Question: So i have a border that is a triangle pointing left, how would i turn this so it points right but staying in the same position ?
CSS
'''
content: '';
position: relative;
display: block;
height: 0;
border: 19px solid #f2f2f2;
/* border-left-color: transparent; */
border-right-color: rgba(200, 120, 120, 0.66);
'''
Current

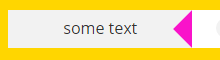
Answer: You can use a pseudo element for this, and position it to the right.
Using this design, you can create a border on the far right of the main 'div' element.
The main thing to notice here is the use of a pseudo element. Once the 'parent' gets positioned relatively, you can align the pseudo element absolutely in order for the positioning to occur.
---
This is a bug. Follow the link web-tiki has given, and you might get a better understanding of the 'triangle'. In my answer, note how I've set border-, and how this 'mirrors' how you've used border right. Notice also that my pseudo element set (again, explained in link).
---
'''
.this {
display: inline-block;
position: relative; /*This must be declared*/
background: #f2f2f2;
height:30px;
width:120px;
line-height:30px;
text-align:center;
}
.this:before{
content:""; /*must be declared on a pseudo element*/
position:absolute; /*allows positioning using left right top and bottom properties*/
border-left:15px solid rgba(200, 120, 120, 0.66); /*This is your color of the arrow*/
border-top:15px solid transparent; /*half the height*/
border-bottom:15px solid transparent; /*half the height*/
right:0; /*we want it on far right*/
top:0; /*since it's the same height, you can declare this as bottom:0; instead*/
}
'''
'''
<div class="this">Some Text</div>
'''